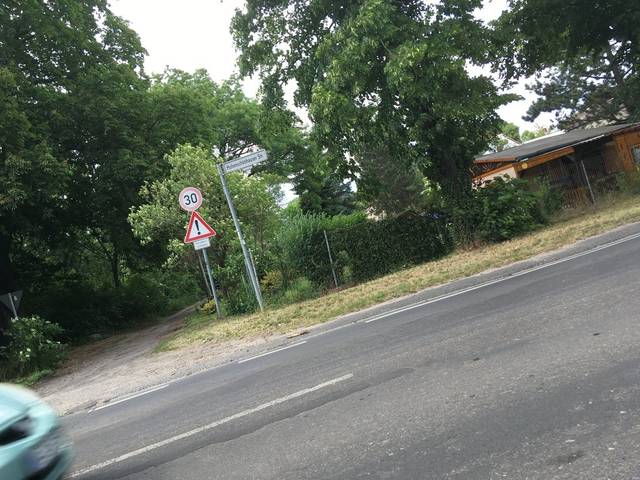
Region: Germany
Coordinates: 52.567, 13.544